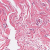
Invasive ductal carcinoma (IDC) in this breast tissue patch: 0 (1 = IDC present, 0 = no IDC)